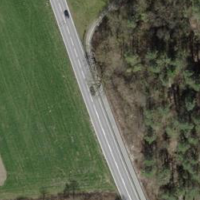
EUNIS habitat code: 41
Species observed at this site:
Tettigonia viridissima